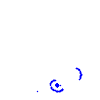
Particle: proton